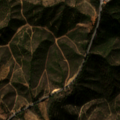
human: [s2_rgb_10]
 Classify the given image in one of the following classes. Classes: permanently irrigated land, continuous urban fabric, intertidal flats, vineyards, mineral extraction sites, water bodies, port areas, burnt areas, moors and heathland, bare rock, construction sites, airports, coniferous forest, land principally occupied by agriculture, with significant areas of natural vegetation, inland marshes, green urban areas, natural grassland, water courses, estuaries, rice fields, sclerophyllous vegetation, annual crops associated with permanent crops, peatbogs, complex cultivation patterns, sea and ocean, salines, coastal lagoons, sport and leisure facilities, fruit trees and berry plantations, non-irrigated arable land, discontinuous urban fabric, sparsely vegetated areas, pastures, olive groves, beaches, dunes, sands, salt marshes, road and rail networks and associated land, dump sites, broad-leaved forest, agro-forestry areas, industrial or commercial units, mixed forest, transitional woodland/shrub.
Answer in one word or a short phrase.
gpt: broad-leaved forest, transitional woodland/shrub